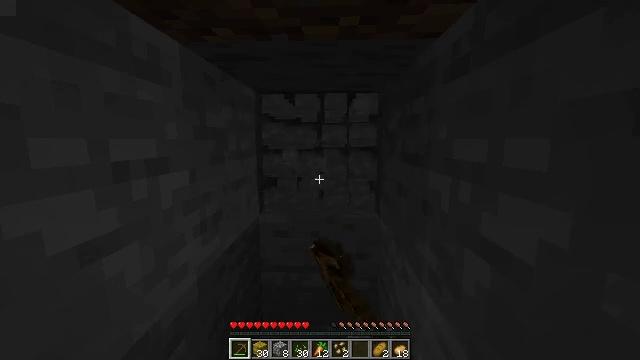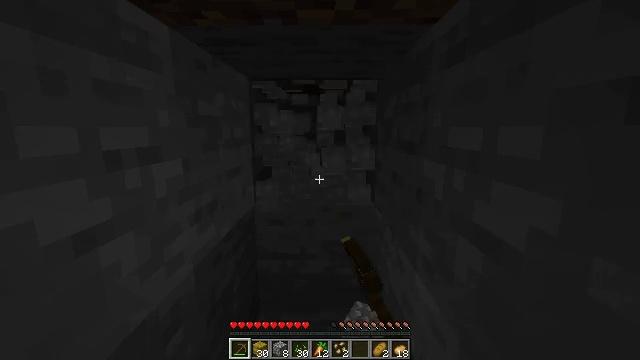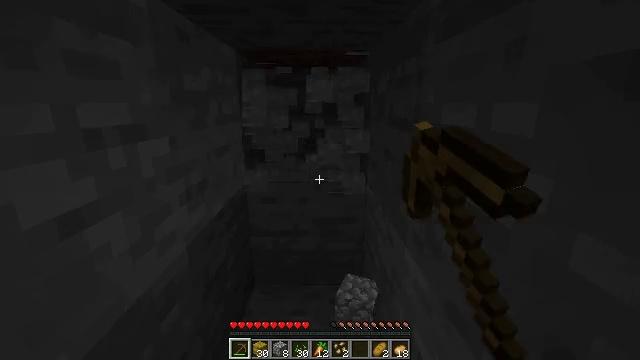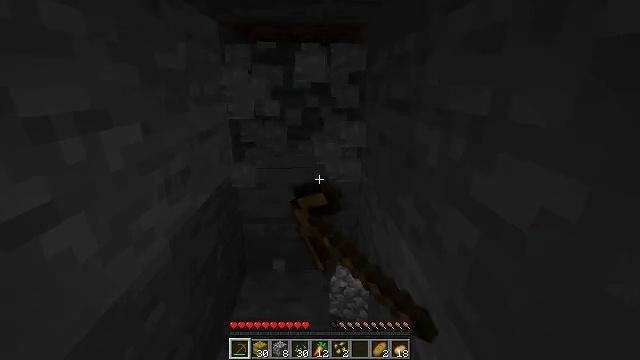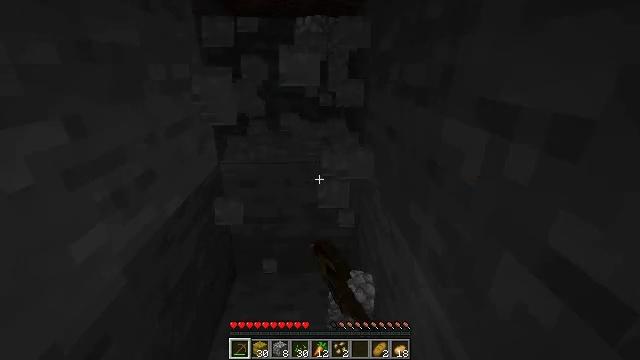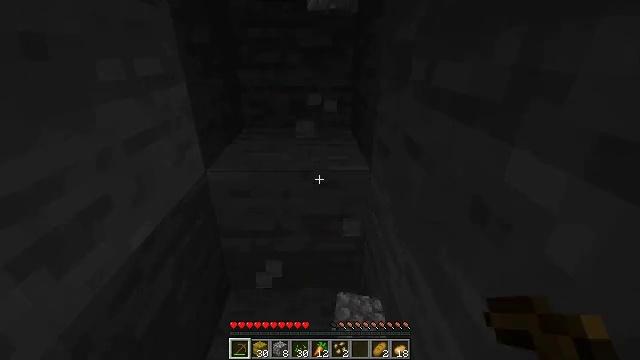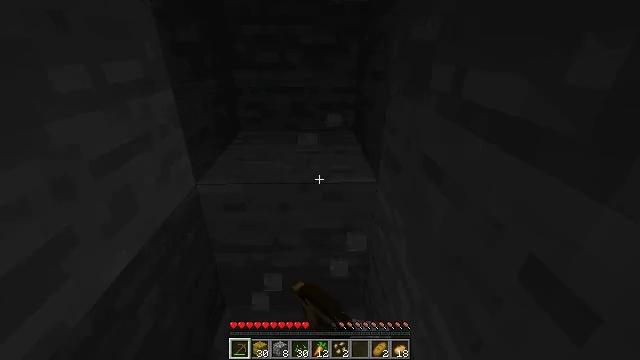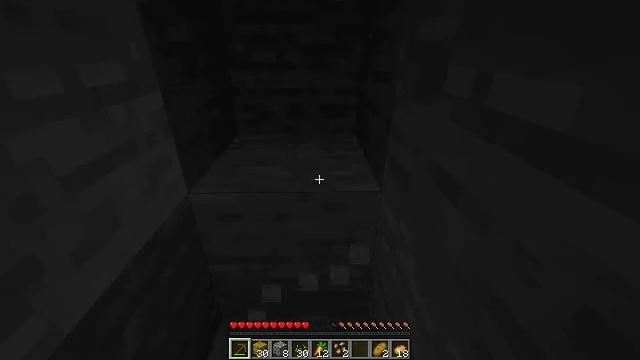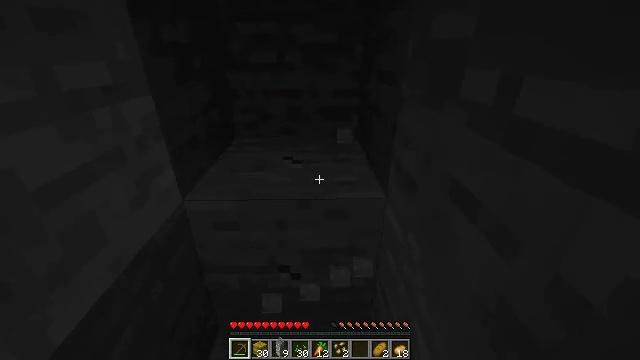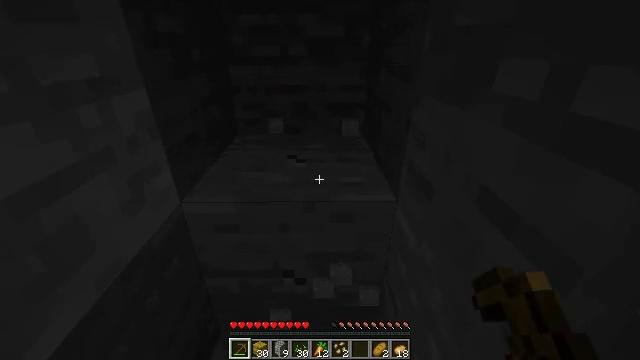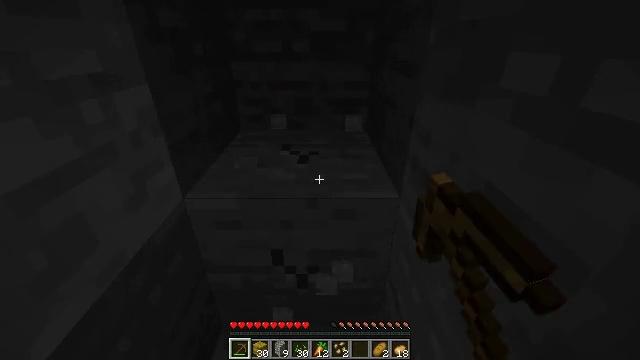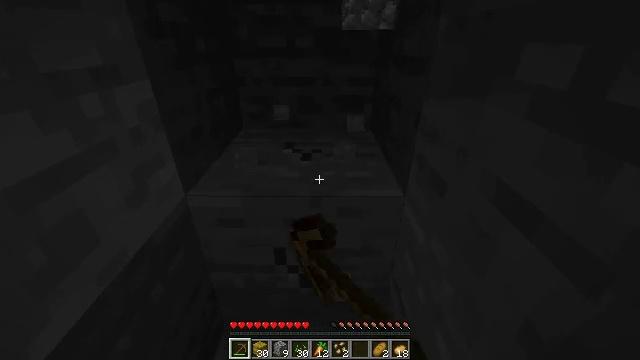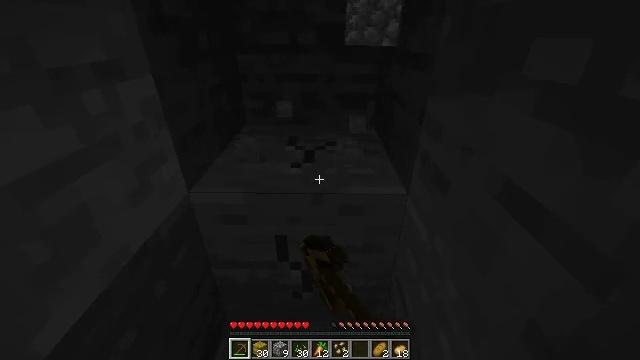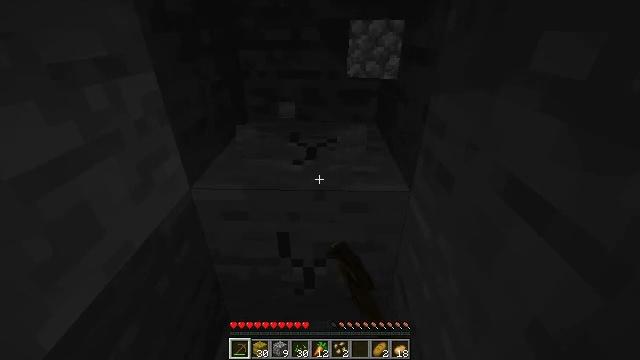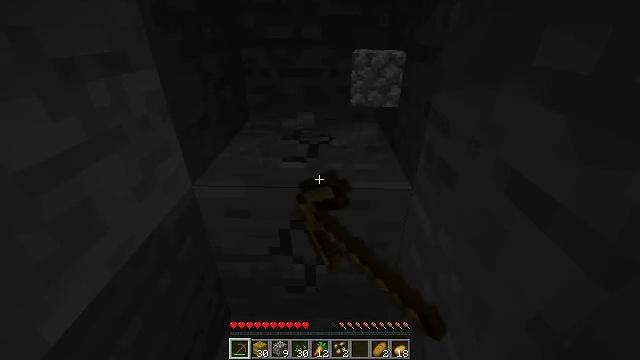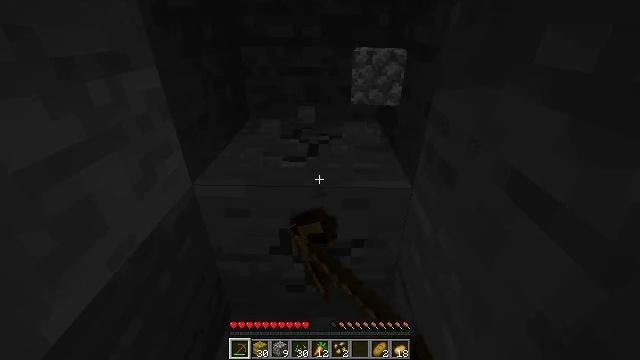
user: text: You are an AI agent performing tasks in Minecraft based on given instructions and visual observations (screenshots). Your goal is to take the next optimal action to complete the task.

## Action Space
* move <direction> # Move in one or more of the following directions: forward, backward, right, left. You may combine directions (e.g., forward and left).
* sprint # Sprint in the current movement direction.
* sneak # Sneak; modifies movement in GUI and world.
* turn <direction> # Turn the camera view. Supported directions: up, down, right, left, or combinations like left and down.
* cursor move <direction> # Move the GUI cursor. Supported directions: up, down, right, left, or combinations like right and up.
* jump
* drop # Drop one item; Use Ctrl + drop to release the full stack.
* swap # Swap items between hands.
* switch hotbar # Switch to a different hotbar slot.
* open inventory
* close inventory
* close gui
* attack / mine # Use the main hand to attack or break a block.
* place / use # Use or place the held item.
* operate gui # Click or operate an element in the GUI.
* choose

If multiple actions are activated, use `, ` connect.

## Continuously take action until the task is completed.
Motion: motion action
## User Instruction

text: Harvest stone in the caves.
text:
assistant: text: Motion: turn right and down, attack / mine
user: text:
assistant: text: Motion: move forward, turn right and down, attack / mine
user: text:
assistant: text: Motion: move forward, turn right and down, attack / mine
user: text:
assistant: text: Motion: move forward, turn down, attack / mine
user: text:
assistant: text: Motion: move forward, turn down, attack / mine
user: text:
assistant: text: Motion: move forward, attack / mine
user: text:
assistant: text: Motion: attack / mine
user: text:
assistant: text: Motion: attack / mine
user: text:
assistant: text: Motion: attack / mine
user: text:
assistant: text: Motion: attack / mine
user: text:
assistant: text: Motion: attack / mine
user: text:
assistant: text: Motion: attack / mine
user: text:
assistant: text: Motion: attack / mine
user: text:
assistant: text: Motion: attack / mine
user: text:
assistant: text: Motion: attack / mine
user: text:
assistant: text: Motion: attack / mine
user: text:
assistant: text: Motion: attack / mine
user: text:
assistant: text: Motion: attack / mine
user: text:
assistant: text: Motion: attack / mine
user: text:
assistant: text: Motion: attack / mine
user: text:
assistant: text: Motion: attack / mine
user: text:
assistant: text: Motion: attack / mine
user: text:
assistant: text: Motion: attack / mine
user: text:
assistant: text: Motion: attack / mine
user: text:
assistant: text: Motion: attack / mine
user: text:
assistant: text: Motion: attack / mine
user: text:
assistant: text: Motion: attack / mine
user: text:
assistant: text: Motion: attack / mine
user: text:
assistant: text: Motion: attack / mine
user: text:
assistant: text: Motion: attack / mine